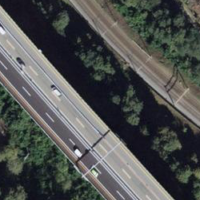
EUNIS habitat code: 57
Species observed at this site:
Impatiens balfourii